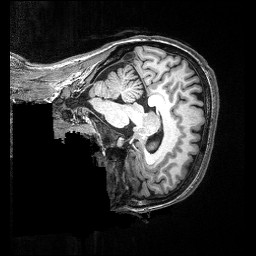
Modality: T1w
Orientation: sagittal
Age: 45
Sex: female
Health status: healthy
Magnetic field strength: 3 T
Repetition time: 2.53 s
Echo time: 0.00331 s